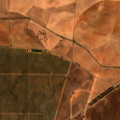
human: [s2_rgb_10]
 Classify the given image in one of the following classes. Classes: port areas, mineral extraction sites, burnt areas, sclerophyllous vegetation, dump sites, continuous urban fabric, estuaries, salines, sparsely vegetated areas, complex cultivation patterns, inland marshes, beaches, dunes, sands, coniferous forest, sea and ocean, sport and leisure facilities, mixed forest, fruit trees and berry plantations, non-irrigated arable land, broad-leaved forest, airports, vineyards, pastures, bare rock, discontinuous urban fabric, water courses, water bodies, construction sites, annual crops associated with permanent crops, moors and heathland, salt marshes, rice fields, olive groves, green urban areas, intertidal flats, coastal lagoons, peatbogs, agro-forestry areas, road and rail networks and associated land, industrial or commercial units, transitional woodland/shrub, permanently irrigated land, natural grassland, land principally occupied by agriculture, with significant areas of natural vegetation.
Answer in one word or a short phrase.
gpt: non-irrigated arable land, permanently irrigated land, olive groves